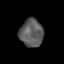
Tissue: prostate
Cell type: T cells
Senescence score: 0.352
Nuclear area (px): 643
Mean DAPI intensity: 90.818